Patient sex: F
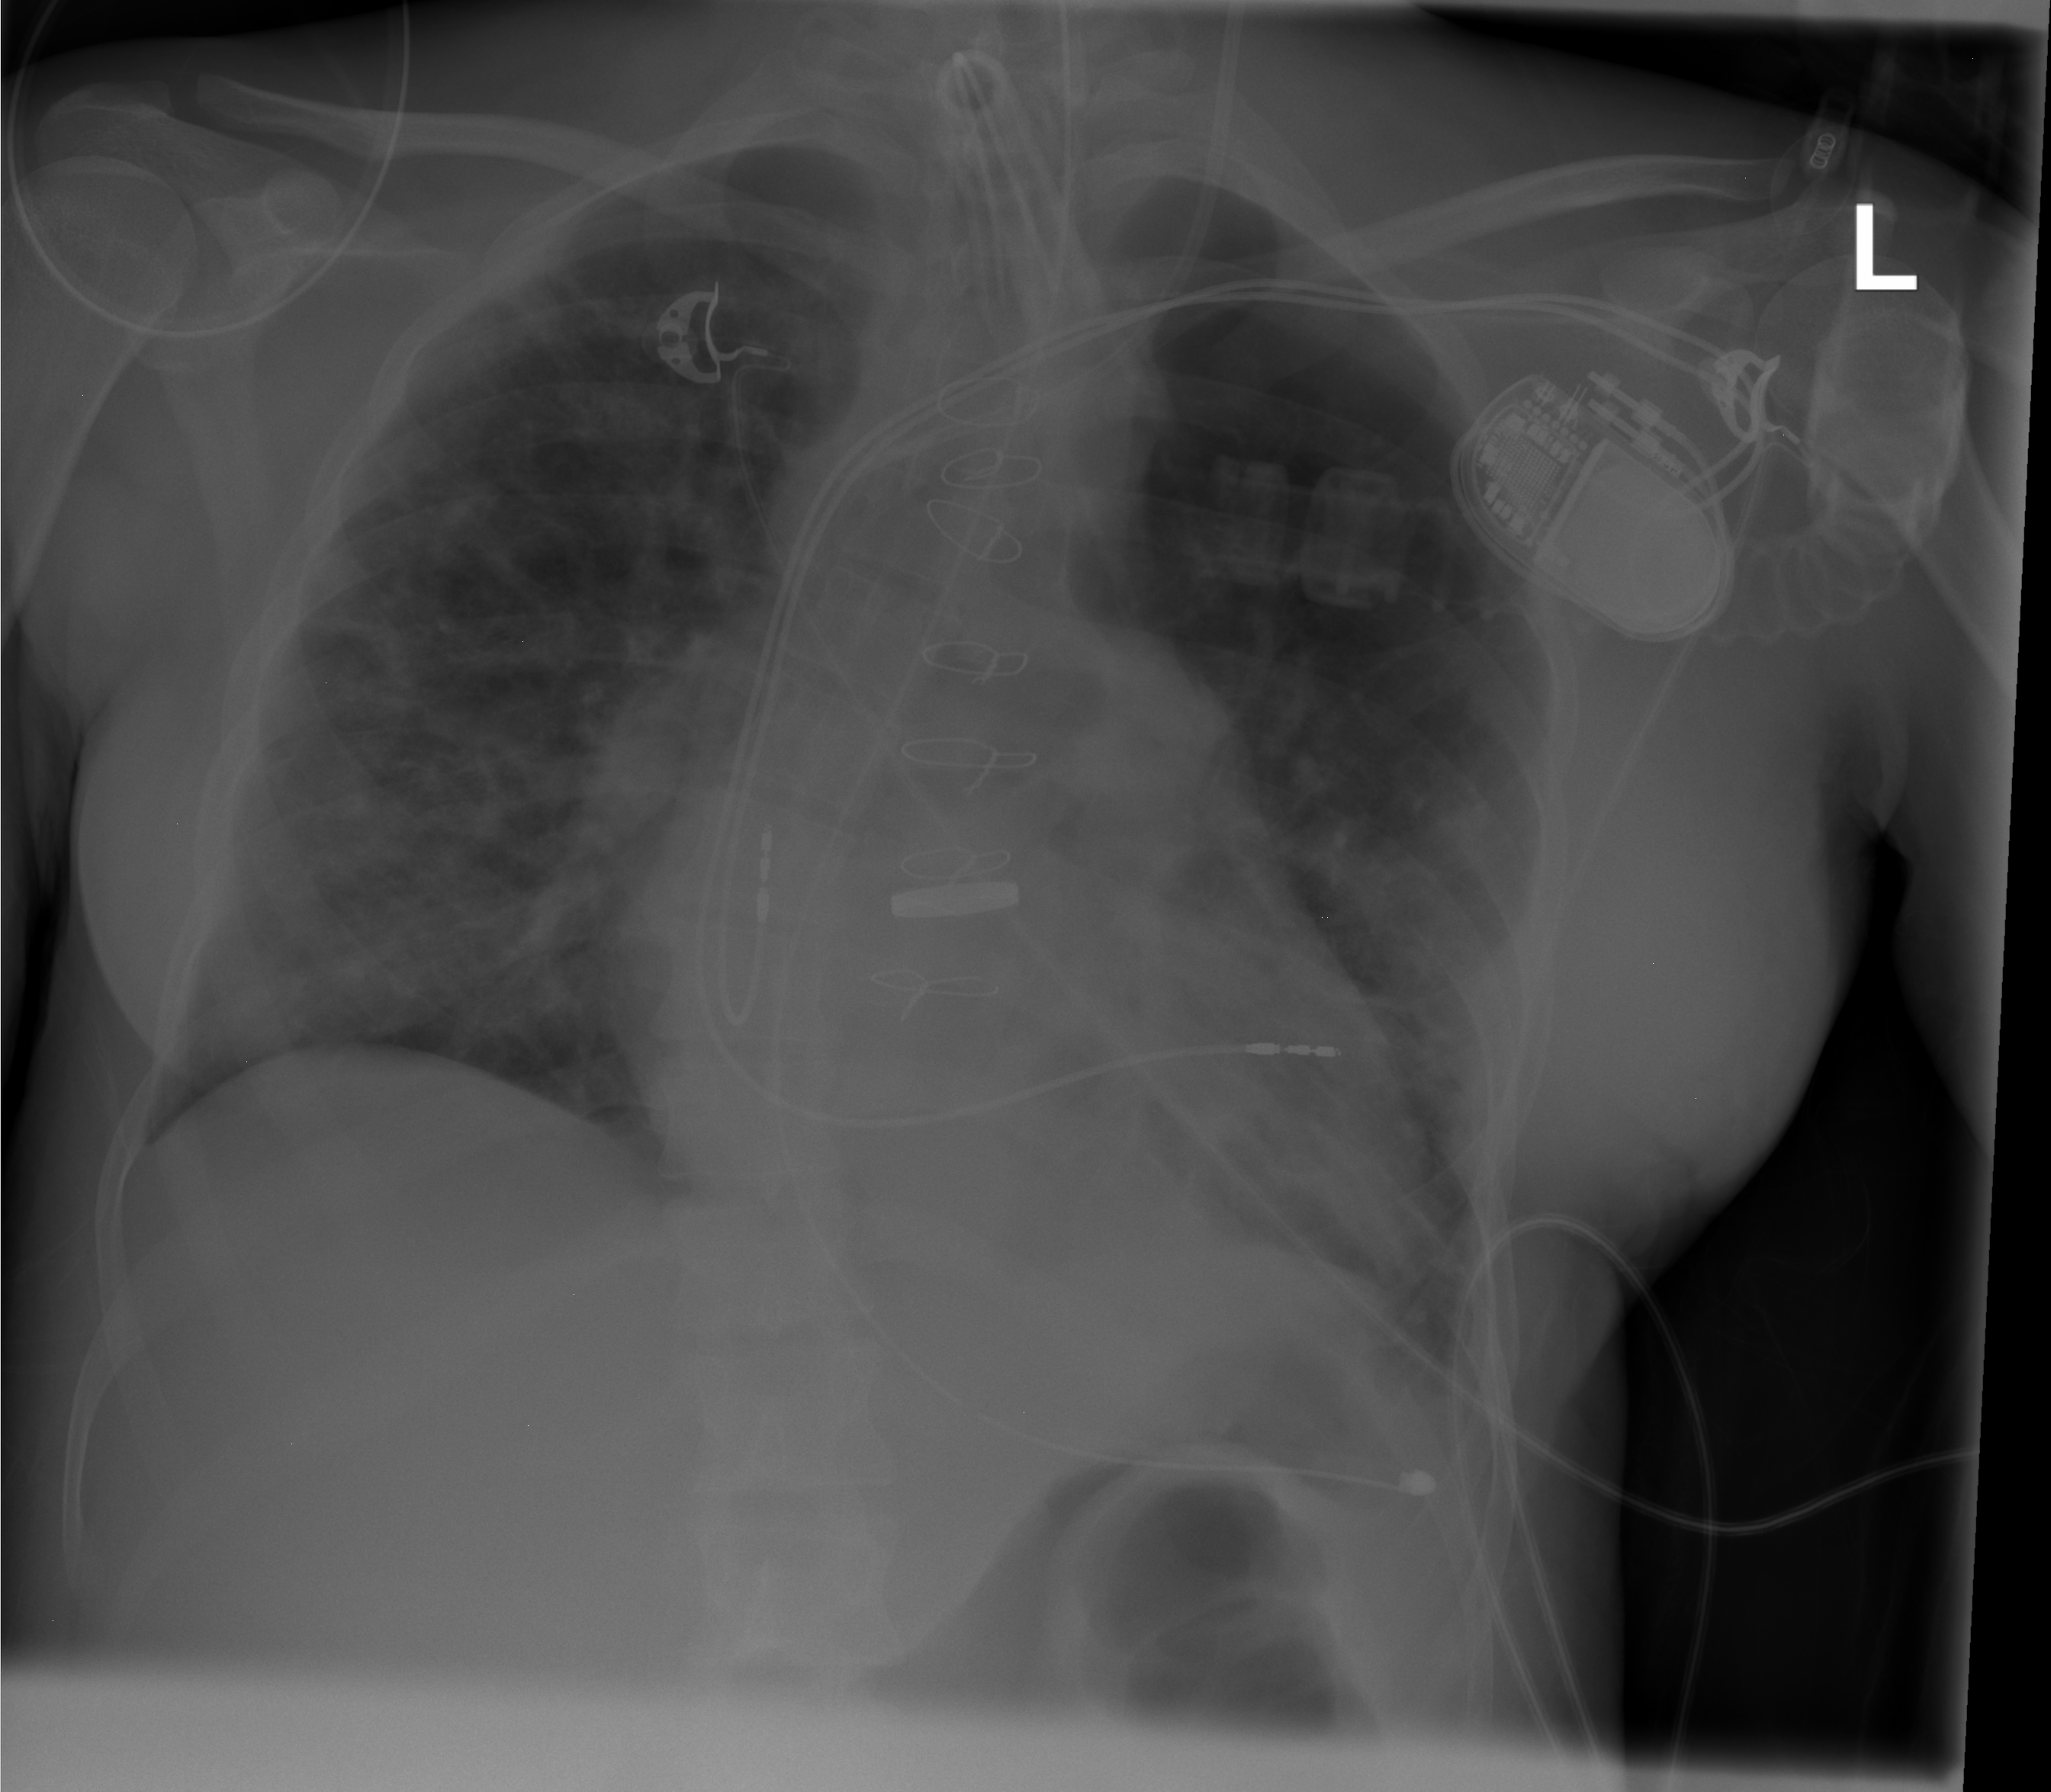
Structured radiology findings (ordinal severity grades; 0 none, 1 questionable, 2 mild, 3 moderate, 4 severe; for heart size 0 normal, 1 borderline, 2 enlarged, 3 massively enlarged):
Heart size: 0
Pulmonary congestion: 0
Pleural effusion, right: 0
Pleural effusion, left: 1
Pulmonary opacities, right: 3
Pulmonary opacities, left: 2
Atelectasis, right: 3
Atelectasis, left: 0